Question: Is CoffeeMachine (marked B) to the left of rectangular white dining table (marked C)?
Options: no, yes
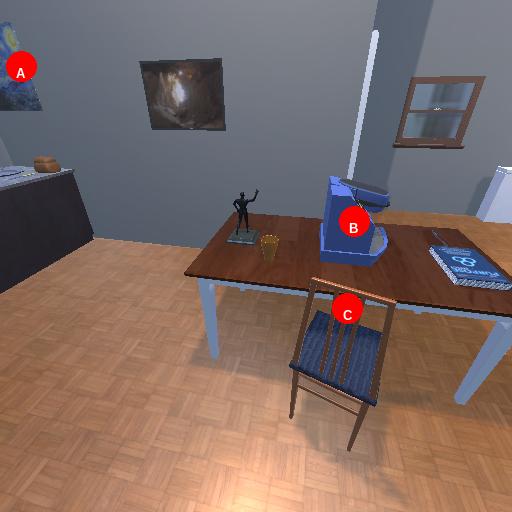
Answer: no